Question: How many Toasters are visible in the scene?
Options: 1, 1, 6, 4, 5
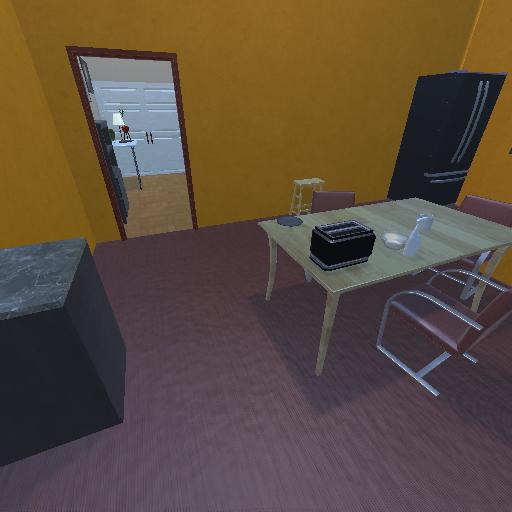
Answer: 1